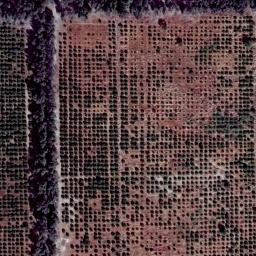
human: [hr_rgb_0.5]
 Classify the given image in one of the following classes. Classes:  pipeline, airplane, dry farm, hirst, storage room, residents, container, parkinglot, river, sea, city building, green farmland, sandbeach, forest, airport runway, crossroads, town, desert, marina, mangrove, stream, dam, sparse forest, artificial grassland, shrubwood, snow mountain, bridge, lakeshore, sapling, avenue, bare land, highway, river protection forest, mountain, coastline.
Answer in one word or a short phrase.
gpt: dry farm